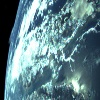
Label: cloud